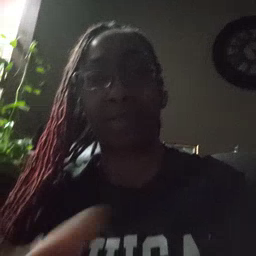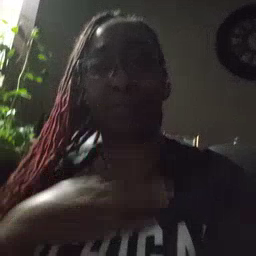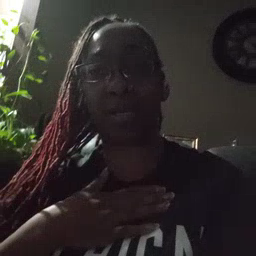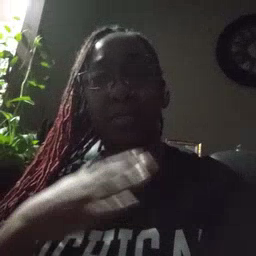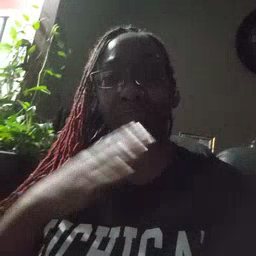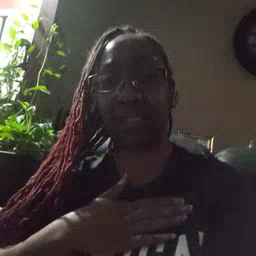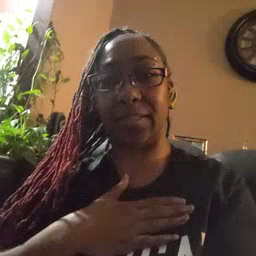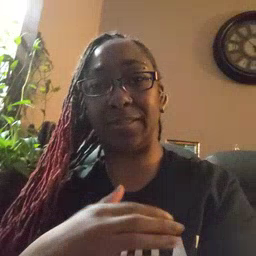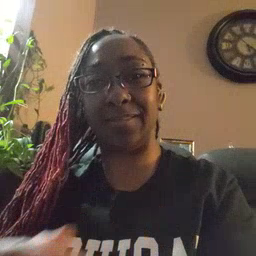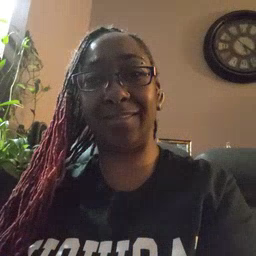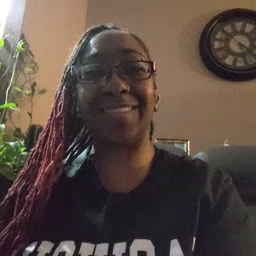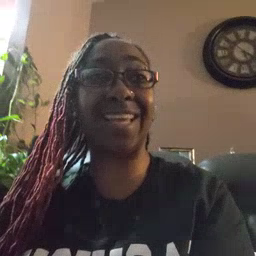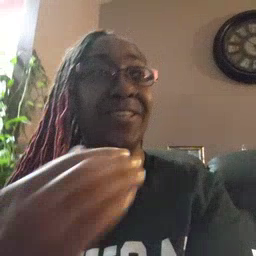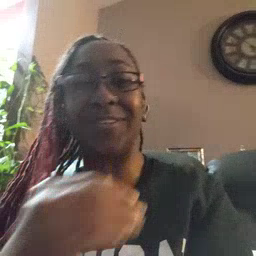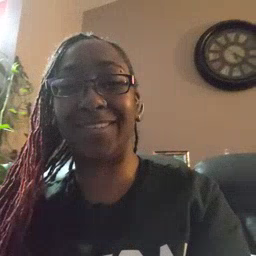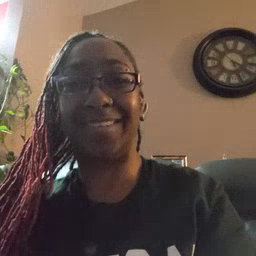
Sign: minemy